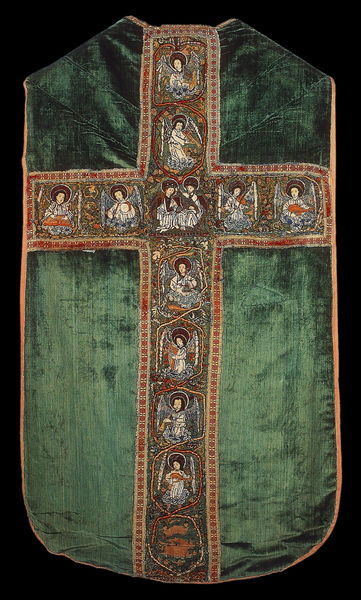
Titel: Kasel aus grünem Samt mit Marienkrönung und musizierenden Engel
Institution: Köln, Schnütgen-Museum
Schlagwörter: flügel, grün, orange, rot, tuch, hochformat, ornament, bibel, geschichte, samt, gewand, gold, stickerei, stoff, personen, seide, engel, figuren, material, glanz, ornamente, verzierung, glänzen, foto, kreuz, religion, wappen, heiligenschein, messe, messgewand, heilige, textil, szenen, christentum, kostbar, liturgie, ritus, engelsflügel, parament, kasel, gr+n